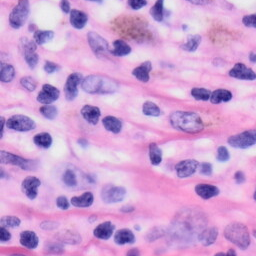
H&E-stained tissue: Skin